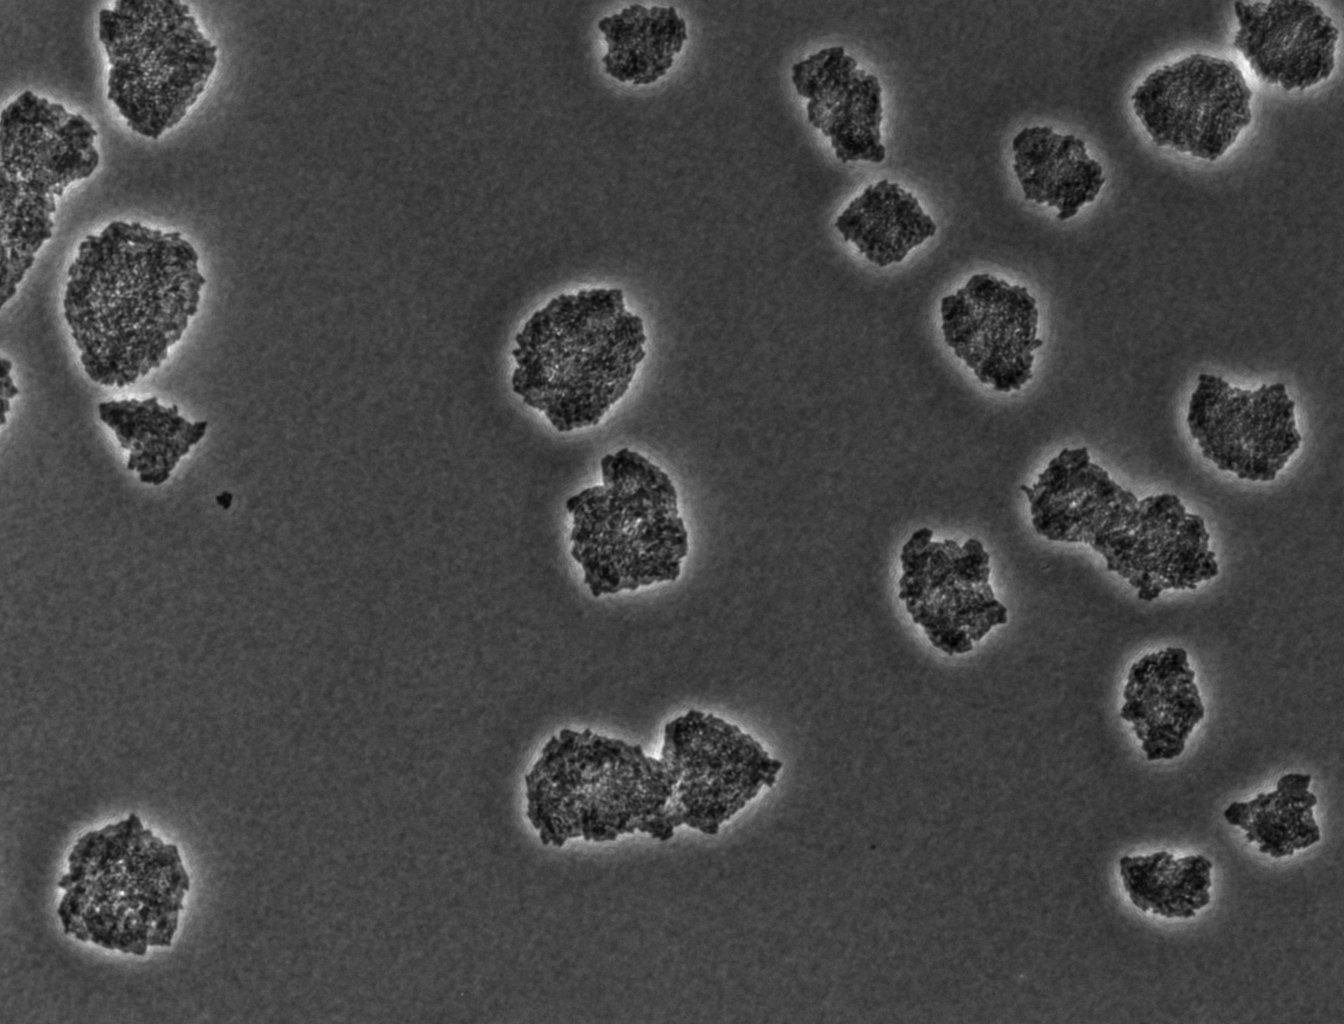
Phase contrast microscopy, 20x objective, 5 h incubation